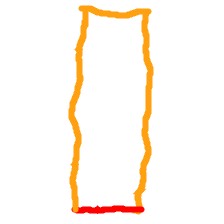
Shape: rectangle